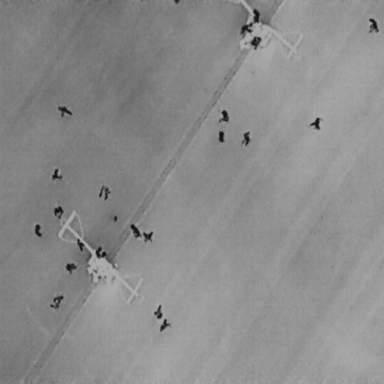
There are 21 People in the infrared image.